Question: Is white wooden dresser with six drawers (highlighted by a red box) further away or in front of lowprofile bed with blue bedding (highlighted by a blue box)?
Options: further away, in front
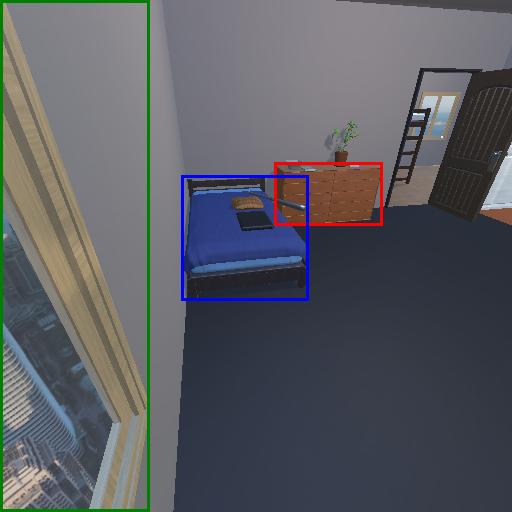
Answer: further away